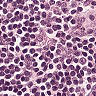
Metastatic tissue present: no